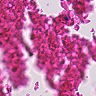
Metastatic tissue present: no